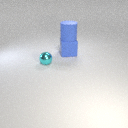
large blue rubber cube below large blue rubber cylinder